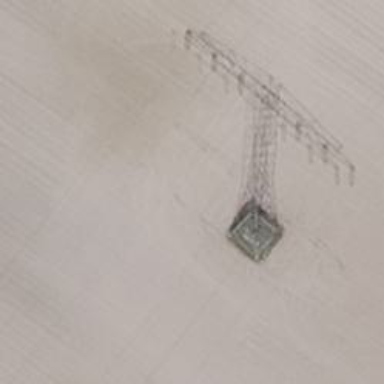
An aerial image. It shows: Power tower.